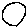
Label: circle